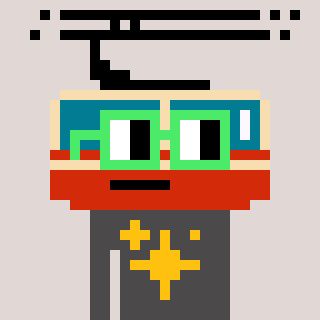
a pixel art character with square light green glasses, a tram wagon-shaped head and a grayscale-colored body on a warm background